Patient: sex M, age 69
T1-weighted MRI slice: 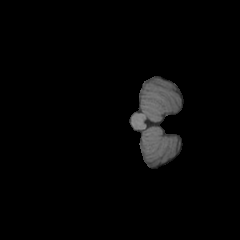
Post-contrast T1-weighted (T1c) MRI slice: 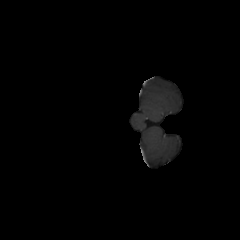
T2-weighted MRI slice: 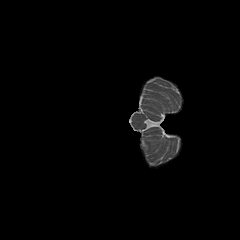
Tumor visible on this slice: no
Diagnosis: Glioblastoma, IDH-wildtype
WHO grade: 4